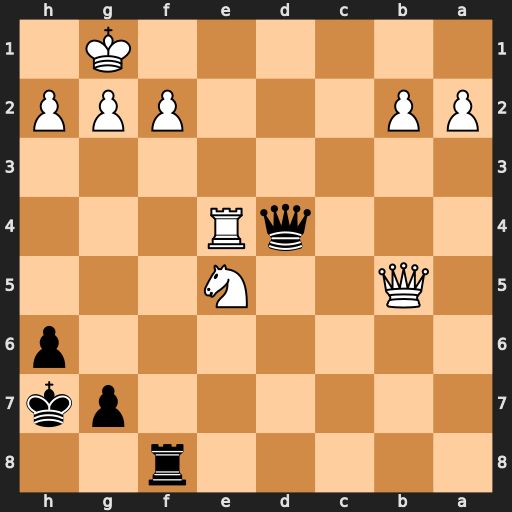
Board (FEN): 5r2/6pk/7p/1Q2N3/3qR3/8/PP3PPP/6K1
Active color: b
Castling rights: -
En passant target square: -
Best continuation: Qxf2+ Kh1 Qf1+ Qxf1 Rxf1#